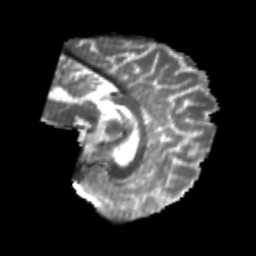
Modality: T2w
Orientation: sagittal
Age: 24
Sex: male
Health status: healthy
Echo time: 0.074 s